Brain MRI, t1w sequence, axial 2D slice.
Patient: age 38, sex F, weight 78 kg, height 1.78 m
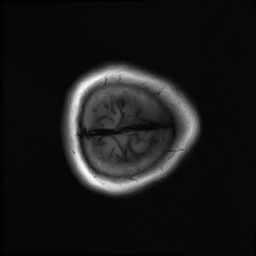